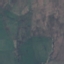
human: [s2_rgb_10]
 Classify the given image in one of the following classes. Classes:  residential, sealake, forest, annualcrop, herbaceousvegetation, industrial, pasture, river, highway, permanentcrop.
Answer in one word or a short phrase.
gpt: HerbaceousVegetation